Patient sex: M
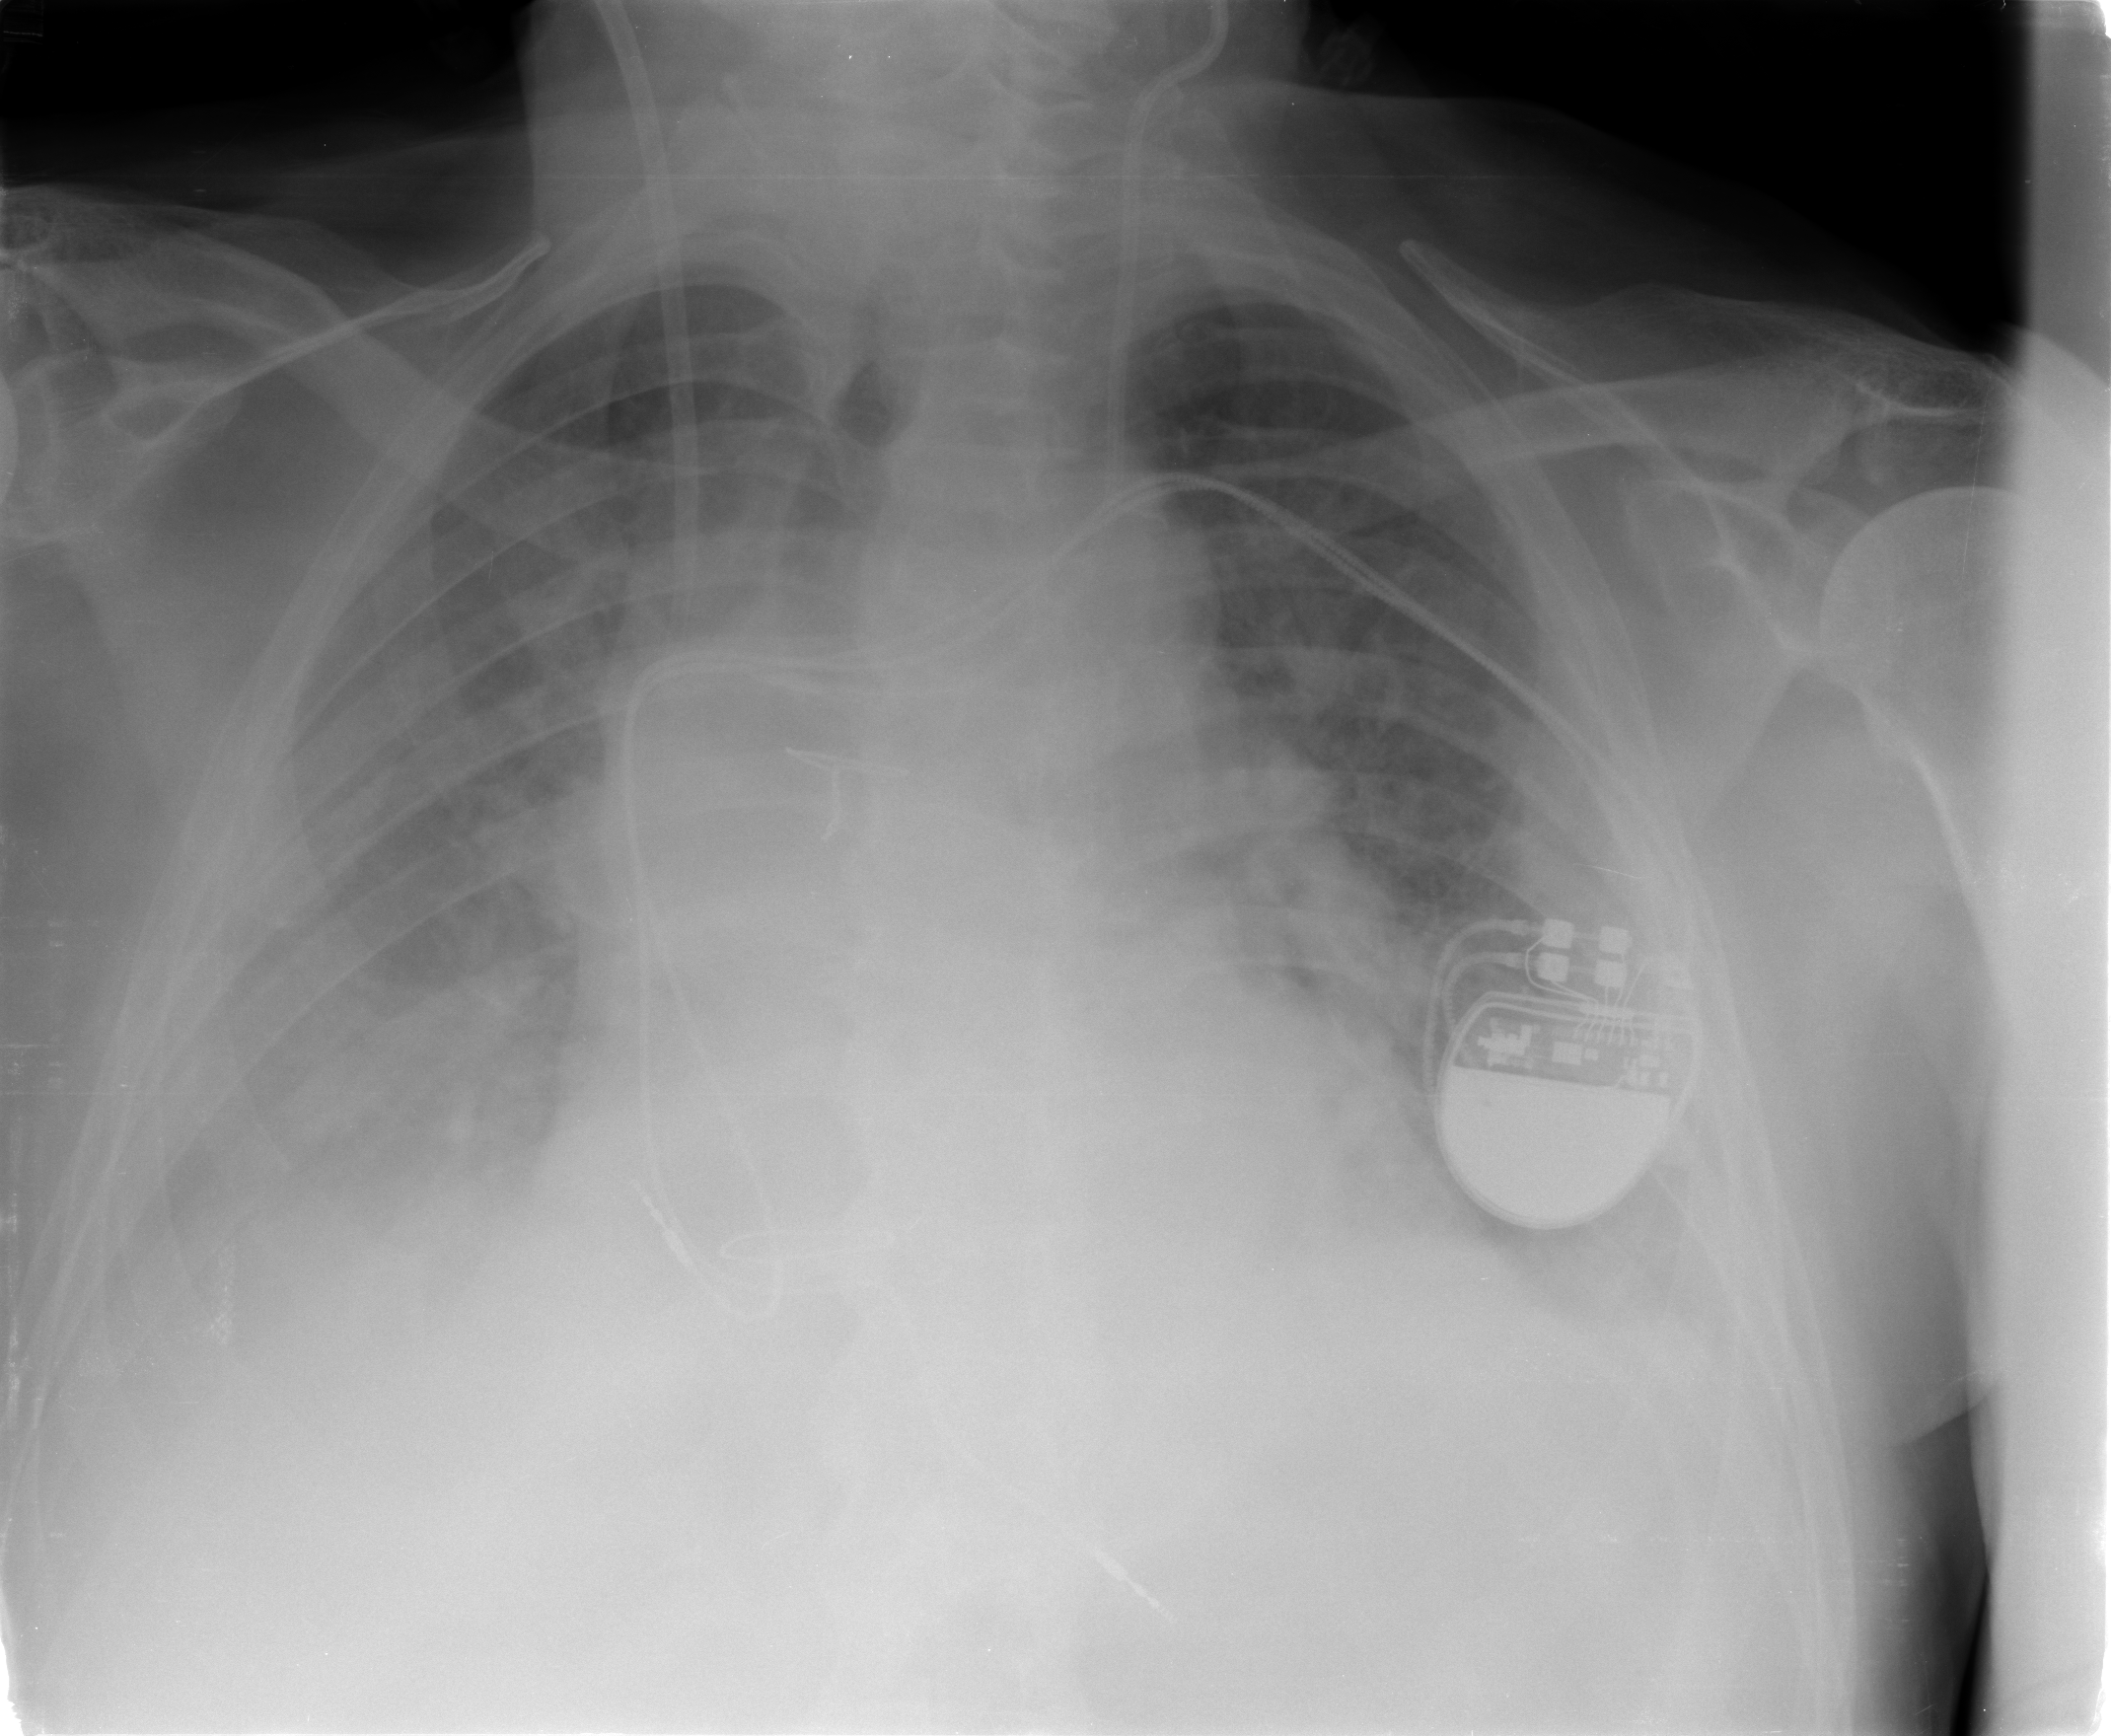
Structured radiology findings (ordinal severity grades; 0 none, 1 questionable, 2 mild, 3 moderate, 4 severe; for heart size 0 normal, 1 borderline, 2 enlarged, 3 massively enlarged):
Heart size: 2
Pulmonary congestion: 3
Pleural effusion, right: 3
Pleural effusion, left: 2
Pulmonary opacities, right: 2
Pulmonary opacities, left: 2
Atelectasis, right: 2
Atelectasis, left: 2